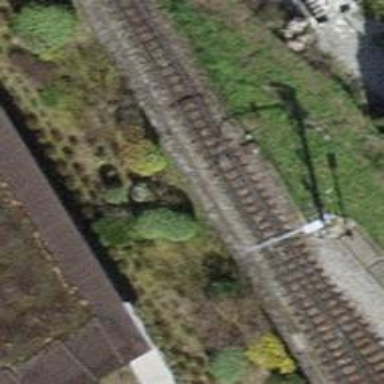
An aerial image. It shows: Railway switch.